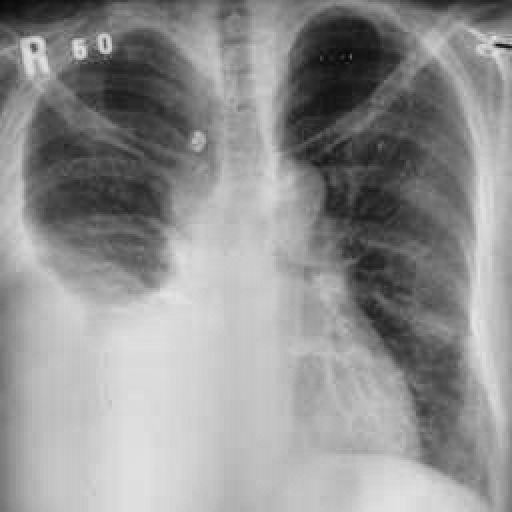
Finding: TUBERCULOSIS